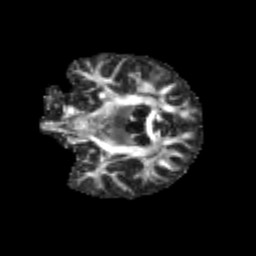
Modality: FA
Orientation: coronal
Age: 11
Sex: male
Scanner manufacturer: siemens
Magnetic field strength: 3 T
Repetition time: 3.8 s
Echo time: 0.07 s